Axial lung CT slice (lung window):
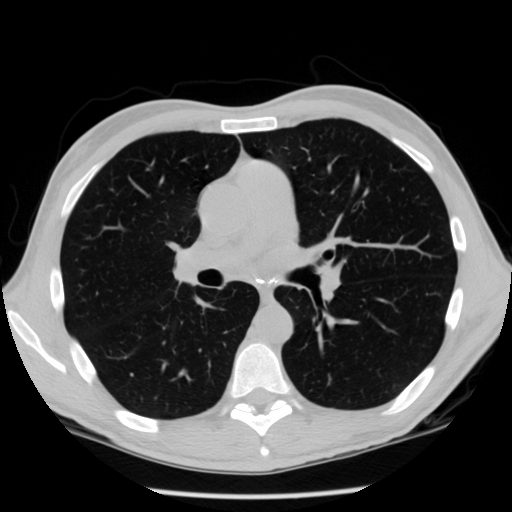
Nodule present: no